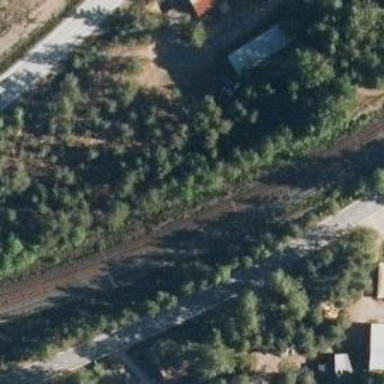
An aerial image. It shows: Railway with electrified contact lines.